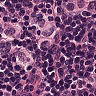
Metastatic tissue present: yes